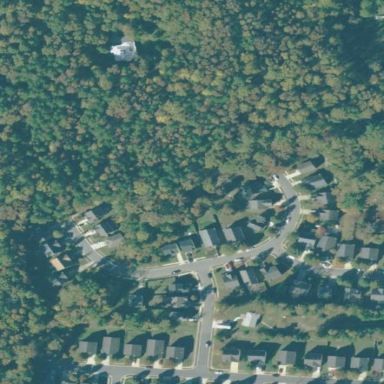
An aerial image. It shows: Residential area consisting of single-family homes.